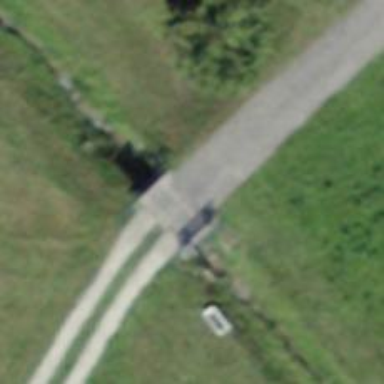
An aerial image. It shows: Track road with bridge.